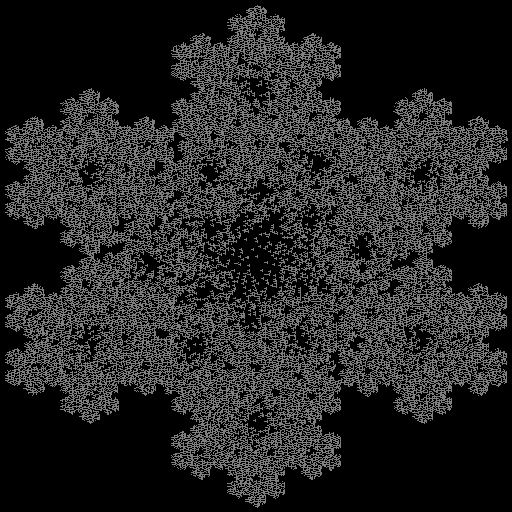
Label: koch_snowflake